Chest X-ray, PA view. Patient: 74 years old, sex F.
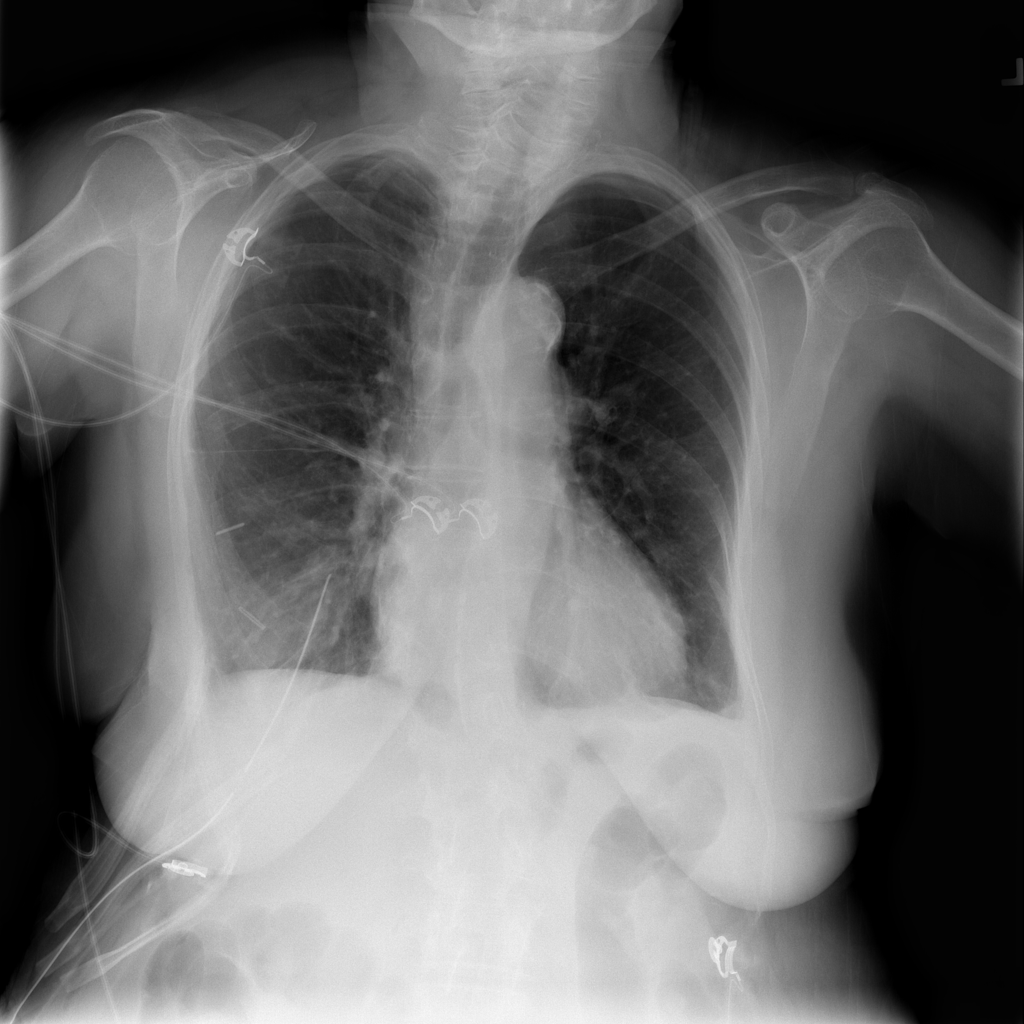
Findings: Pneumothorax